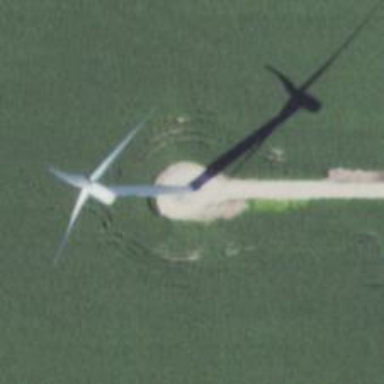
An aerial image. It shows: Wind generator powered by horizontal axis wind turbine.